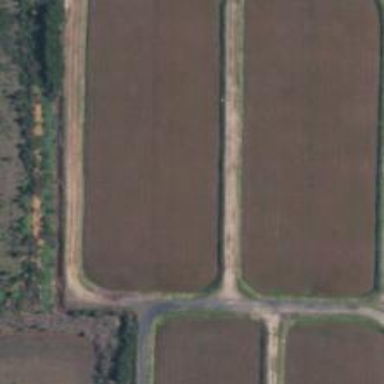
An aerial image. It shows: Farmland where cranberries are grown.